Question: #### Environment details
- - - - '@google-cloud/dialogflow-cx'
#### Issue
'StreamingDetectIntent' doesn't process audio after matching the first intent. I am able to see the transcription and it is able to match the first intent but after matching the first intent, the audio keeps on streaming but I receive no transcription, and 'on('data')' callback is also not triggered.

'detectStream'
#### Steps to reproduce
I've tried with 'const {SessionsClient} = require("@google-cloud/dialogflow-cx");' and
'const {SessionsClient} = require("@google-cloud/dialogflow-cx").v3;'
'''
// Create a stream for the streaming request.
const detectStream = client
.streamingDetectIntent()
.on('error', console.error)
.on('end', (data)=>{
console.log('streamingDetectIntent: -----End-----: ${JSON.stringify(data)}');
})
.on('data', data => {
console.log('streamingDetectIntent: Data: ----------');
if (data.recognitionResult) {
console.log('Intermediate Transcript: ${data.recognitionResult.transcript}');
} else {
console.log('Detected Intent:');
if(!data.detectIntentResponse) return
const result = data.detectIntentResponse.queryResult;
console.log('User Query: ${result.transcript}');
for (const message of result.responseMessages) {
if (message.text) {
console.log('Agent Response: ${message.text.text}');
}
}
if (result.match.intent) {
console.log('Matched Intent: ${result.match.intent.displayName}');
}
console.log('Current Page: ${result.currentPage.displayName}');
}
});
const initialStreamRequest = {
session: sessionPath,
queryInput: {
audio: {
config: {
audioEncoding: encoding,
sampleRateHertz: sampleRateHertz,
singleUtterance: true,
},
},
languageCode: languageCode,
}
};
detectStream.write(initialStreamRequest);
'''
I've tried streaming audio via files (.wav) & using the microphone but resulted in the same behavior.
'''
await pump(
recordingStream, // microphone stream <OR> fs.createReadStream(audioFileName),
// Format the audio stream into the request format.
new Transform({
objectMode: true,
transform: (obj, _, next) => {
next(null, {queryInput: {audio: {audio: obj}}});
},
}),
detectStream
);
'''
I've referred to this <URL> as well but couldn't found any reason as to why this should not work.
Thanks!
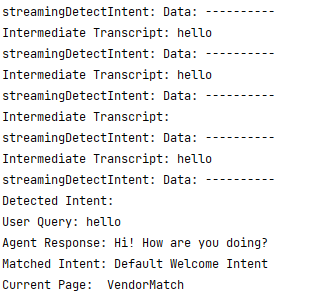
Answer: This seems to be proper behavior according to the <URL>:
> When Dialogflow detects the audio's voice has stopped or paused, it ceases speech recognition and sends a StreamingDetectIntentResponse with a recognition result of END_OF_SINGLE_UTTERANCE to your client. .
So it seems that's why the 'StreamingDetectIntent' doesn't process audio after matching the first intent. According to the same documentation:
> After closing a stream, your client should start a new request with a new stream as needed
You should start another stream. You can check other <URL> in the same topic as well.